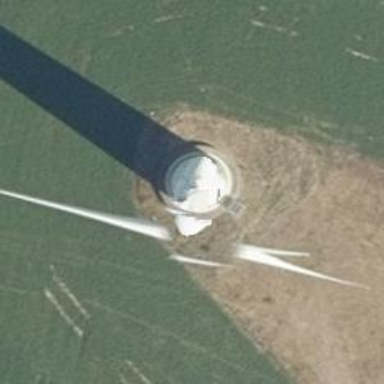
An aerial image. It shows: Wind generator with horizontal axis. The generator is wind turbine.